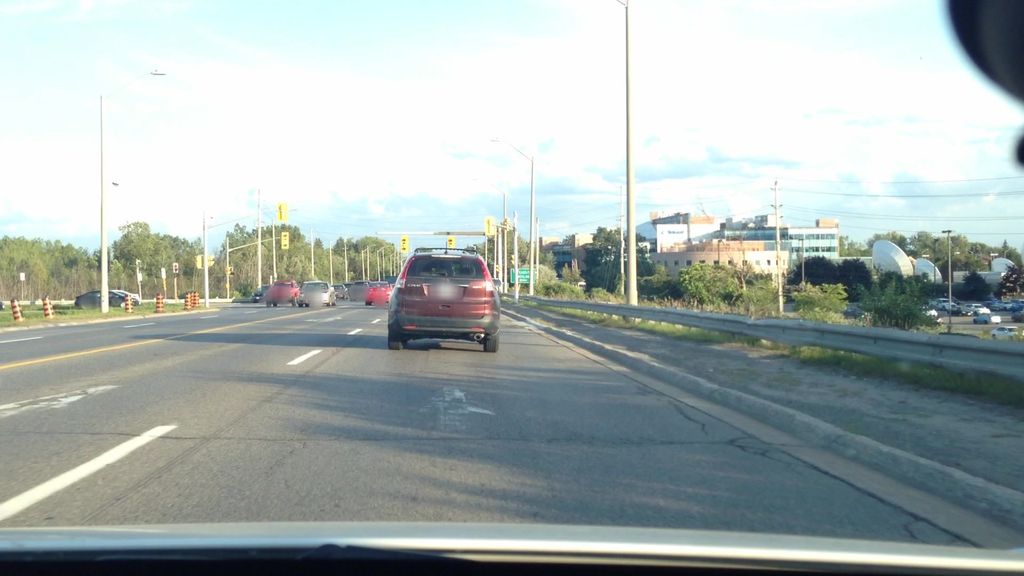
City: ottawa-gatineau